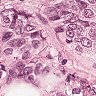
Metastatic tissue present: yes